Question: I'm digging into D3 for the first time and am to visualize some research regarding the consumption of food items over time. Using some examples online, I've managed to get area charts to work just fine. But bar charts will let me understand the data better. I feel like the code I have so far is close to working, but I'm clearly missing something. Any tips or assistance would be wonderful.
By example, here's a snippet of my .csv file:
'''
group,date,totals
acid,1641,8438
bird,1641,12
cheese,1641,22
cured meat,1641,506
dried fish,1644,158
fresh fish,1644,1196
meat,1644,140
brined/pickled fish,1645,2844
salt,1645,4382
...
'''
The code so far:
'''
<script type="text/javascript">
var margin = {top: 20, right: 30, bottom: 30, left: 40},
width = 500 - margin.right - margin.left,
height = 150 - margin.top - margin.bottom,
parse = d3.time.format("%Y").parse;
// scales
var x = d3.time.scale().range([0, width]),
y = d3.scale.linear().range([height, 0]);
// for the area charts example, an area generator
var area = d3.svg.area()
.interpolate("monotone")
.x(function(d) { return x(d.date); })
.y0(height)
.y1(function(d) { return y(d.totals); });
// for the area charts example, a line generator
var line = d3.svg.line()
.interpolate("monotone")
.x(function(d) { return x(d.date); })
.y(function(d) { return y(d.totals); });
// load data
d3.csv("revised.csv", function(error, data) {
// nest values by group
var groups = d3.nest()
.key(function(d) { return d.group; })
.entries(data);
// parse dates and numbers, assume values are sorted by date
// compute the maximum totals per group
groups.forEach(function(s) {
s.values.forEach(function(d) { d.date = parse(d.date); d.totals = +d.totals; });
s.maxtotals = d3.max(s.values, function(d) { return d.totals; });
});
// compute the minimum and maximum date across groups
x.domain([
d3.min(groups, function(s) { return s.values[0].date; }),
d3.max(groups, function(s) { return s.values[s.values.length - 1].date; })
]);
y.domain([0, d3.max(data, function(d) { return d.totals; })]);
// add an SVG element for each group
var svg = d3.select("body").selectAll("g")
.data(groups)
.enter().append("svg")
.attr("width", width + margin.left + margin.right)
.attr("height", height + margin.top + margin.bottom)
.append("g")
.attr("transform", "translate(" + margin.left + "," + margin.top + ")");
// print x axis
svg.append("g")
.attr("class", "x axis")
.attr("transform", "translate(0," + height + ")")
.call(d3.svg.axis().scale(x).orient("bottom"));
// print y axis
svg.append("g")
.attr("class", "y axis")
.call(d3.svg.axis().scale(y).orient("left"));
// Trying here to render my bar charts.
// -----------------------------------
svg.selectAll(".bar")
.data(groups)
.enter().append("rect")
.attr("x", x)
.attr("y", function(d) { return d.maxtotals; })
.attr("width", width / groups.length)
.attr("height", function(d) { return d.maxtotals; });
// These are the area charts, that work. Commented out for now.
//svg.append("path")
// .attr("class", "area")
// .attr("d", function(d) { y.domain([0, d.maxtotals]); return area(d.values); });
//svg.append("path")
// .attr("class", "bar")
// .attr("d", function(d) { y.domain([0, d.maxtotals]); return line(d.values); });
// Add a small label for the group name.
svg.append("text")
.attr("x", width - 6)
.attr("y", height - 6)
.attr("text-anchor", "end")
.text(function(d) { return d.key; });
});
</script>
'''
The area charts look something like this at the moment (the above code has changed the way these look, but it gives you an idea):

Any pointers? What am I overlooking? Thanks ahead of time!
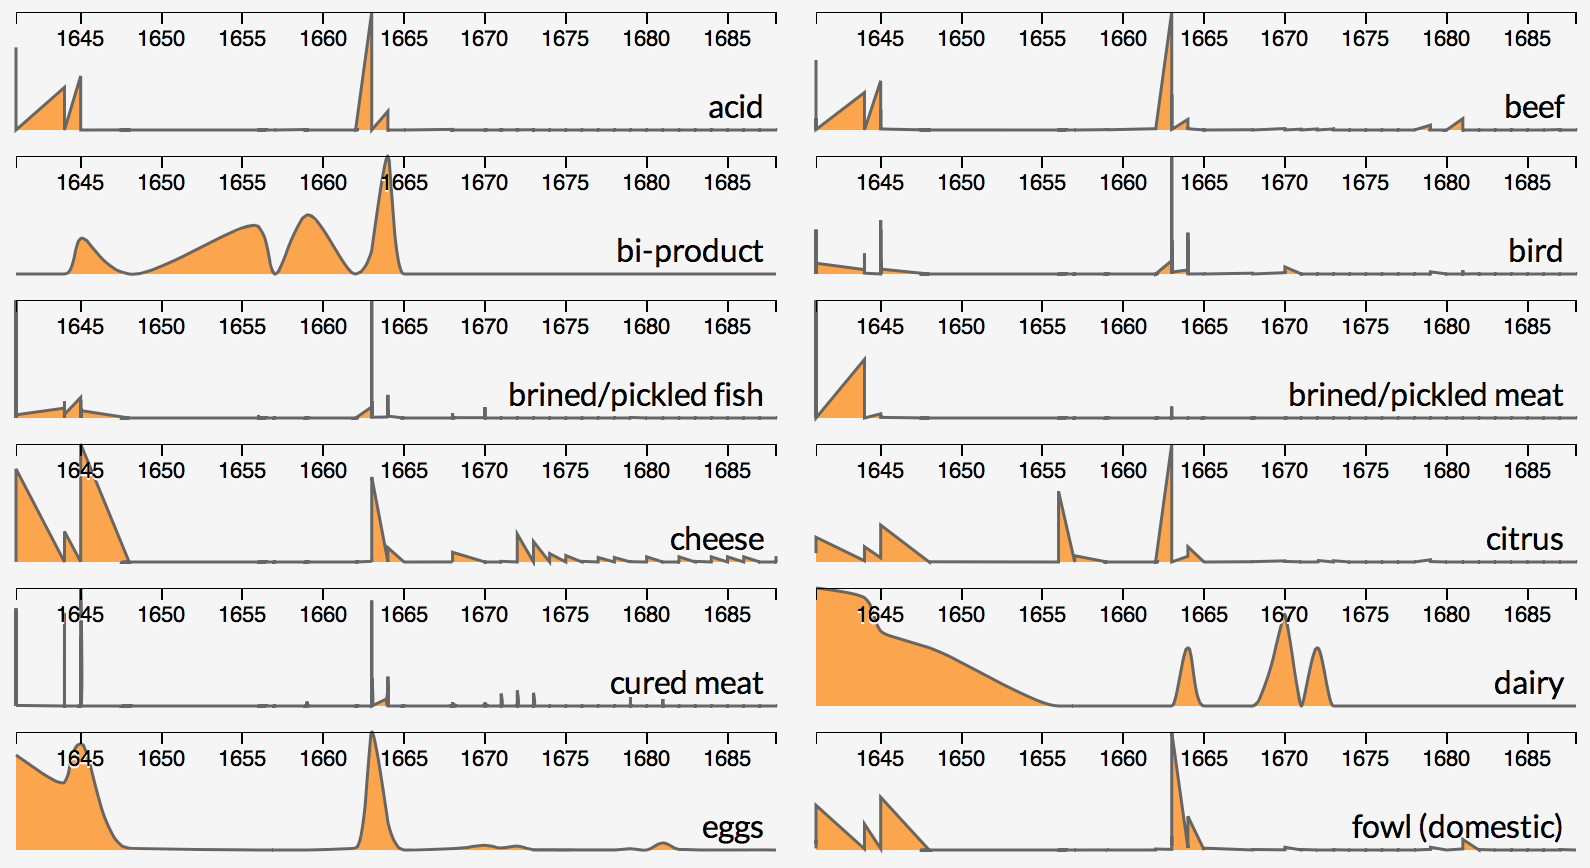
Answer: Thanks to some amazing help from <URL>, we managed to get this working. Here's the revision:
'''
<script type="text/javascript">
var margin = {top: 20, right: 30, bottom: 30, left: 40},
width = 400 - margin.right - margin.left,
height = 150 - margin.top - margin.bottom,
parse = d3.time.format("%Y").parse;
// scales
var x = d3.time.scale().range([0, width]),
y = d3.scale.linear().range([0, height]);
// load data
d3.csv("revised.csv", function(error, data) {
// nest values by group
var groups = d3.nest()
.key(function(d) { return d.group; })
.entries(data);
// parse dates and numbers, assume values are sorted by date
// compute the maximum totals per group
groups.forEach(function(s) {
s.values.forEach(function(d) { d.date = parse(d.date); d.totals = +d.totals; });
s.maxtotals = d3.max(s.values, function(d) { return d.totals; });
});
// compute the minimum and maximum date across groups
x.domain([
d3.min(groups, function(s) { return s.values[0].date; }),
d3.max(groups, function(s) { return s.values[s.values.length - 1].date; })
]);
y.domain([0, d3.max(data, function(d) { return d.totals; })]);
// add an SVG element for each group
var svg = d3.select("body").selectAll("g")
.data(groups)
.enter().append("svg")
.attr("width", width + margin.left + margin.right)
.attr("height", height + margin.top + margin.bottom)
.each(function(d) {
var g = d3.select(this);
g.append("g")
.attr("transform", "translate(" + margin.left + "," + margin.top + ")");
y.domain([0, d3.max(d.values, function(r) { return r.totals; })]);
g.selectAll("rect.aevents")
.data(d.values)
.enter().append("rect")
.attr("height", function(p) {return y(p.totals)})
.attr("width", 5)
.attr("x", function(p, q) {return x(p.date)})
.attr("y", function(p) {return height - y(p.totals)})
.on("click", function(p) {console.log(p.date.year())})
// .attr("class", "bar")
})
svg.append("g")
.attr("class", "x axis")
.attr("transform", "translate(0," + height + ")")
.call(d3.svg.axis().scale(x).orient("bottom"));
svg.append("g")
.attr("class", "y axis")
.call(d3.svg.axis().scale(y).orient("left"));
// Add a small label for the group name.
svg.append("text")
.attr("x", width - 6)
.attr("y", height - 6)
.attr("text-anchor", "end")
.text(function(d) { return d.key; });
});
</script>
'''
The main changes: the '.each()' function is added to the SVG as a 'g' element, which calls 'data.values' as its data. The 'y()' scale has also been flipped (from '0,h' to 'h,0'). My other oversight was the '.each()' function had contained the 'd3.max()' function within it, so the max total for each item group was checked for a single group rather than all groups as a whole. Now, instead of area charts, I have nicely rendered bar charts that display total amounts for each food group.